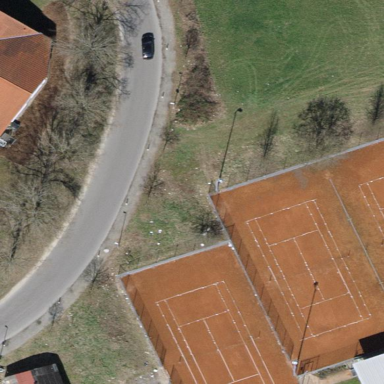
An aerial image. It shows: Tennis court on pitch designated for leisure land.